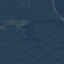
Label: Forest